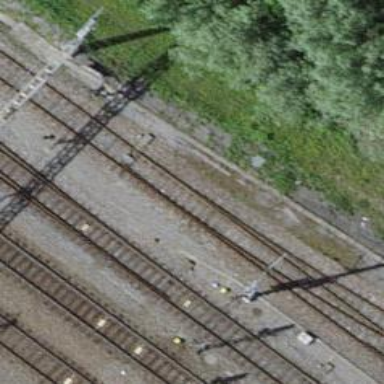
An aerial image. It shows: Railway switch.